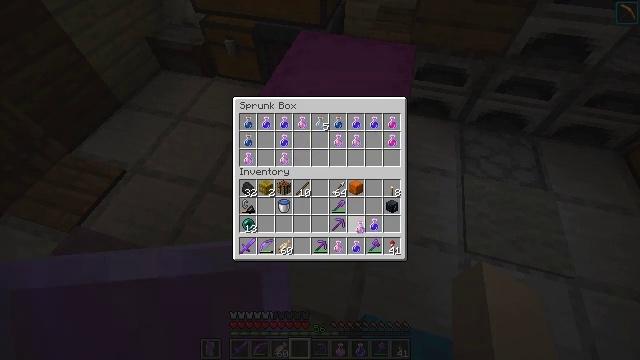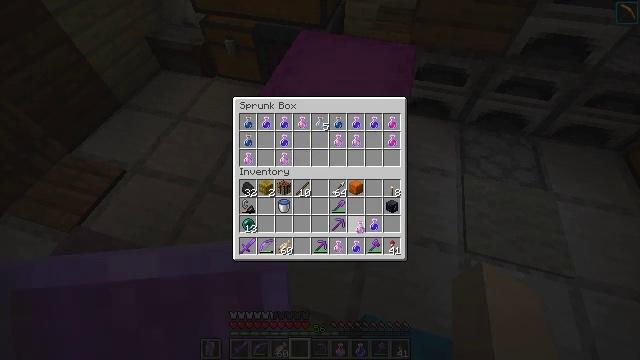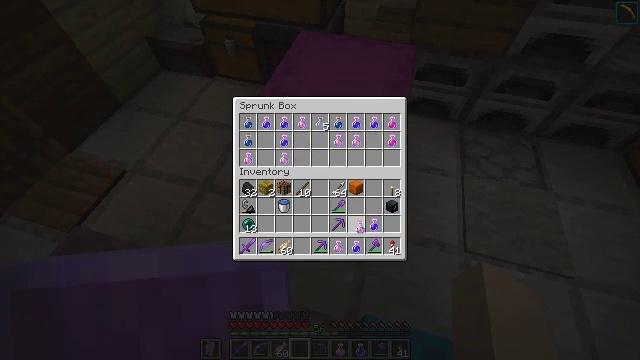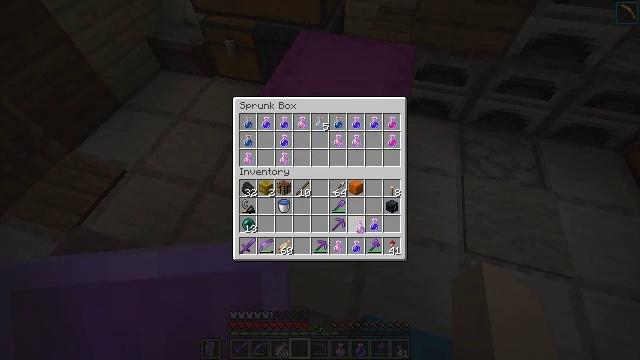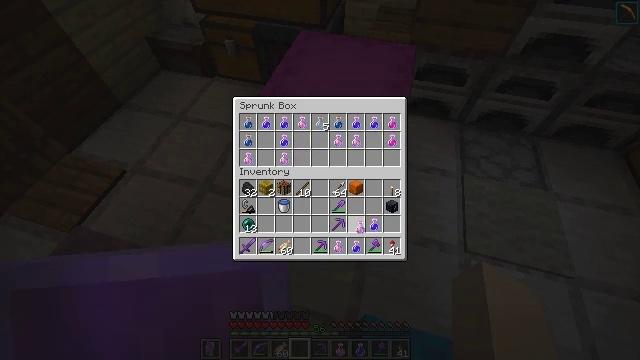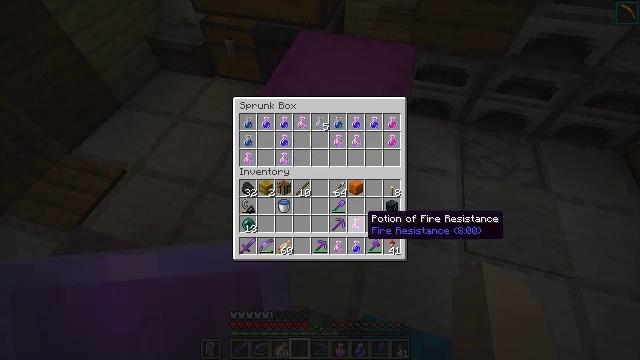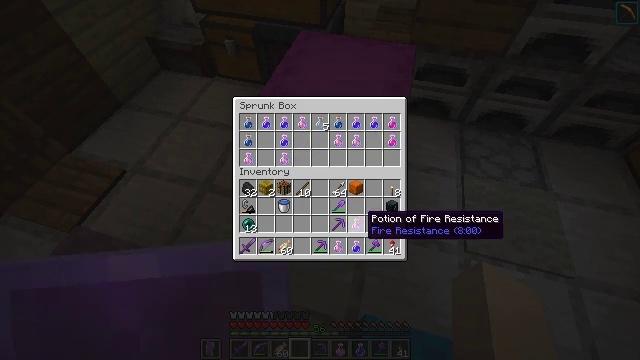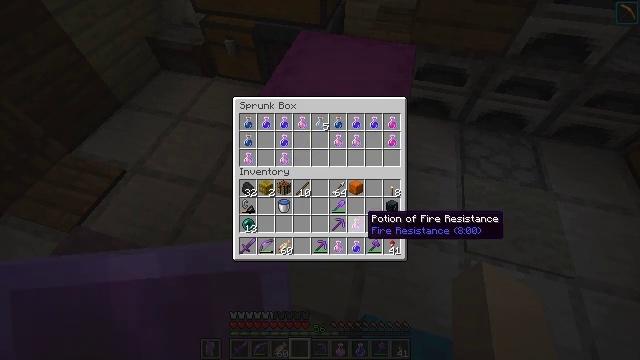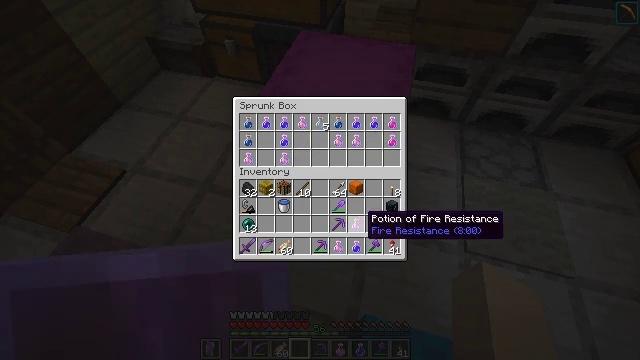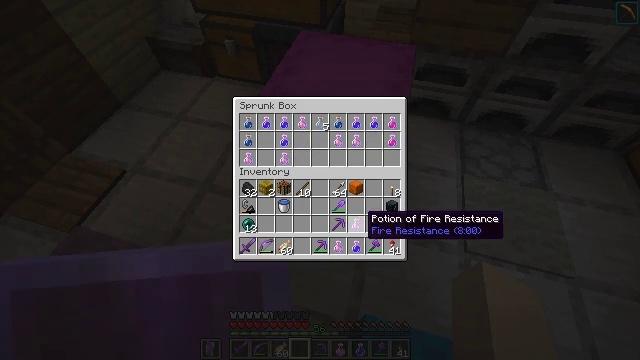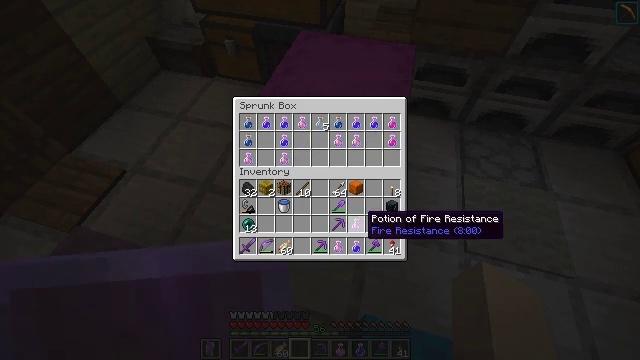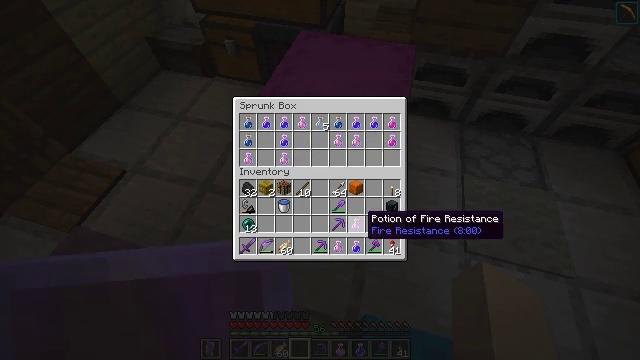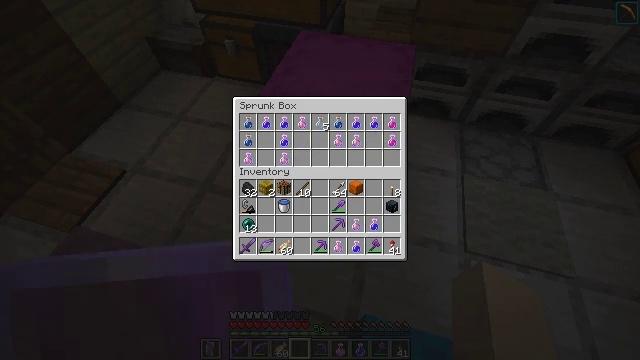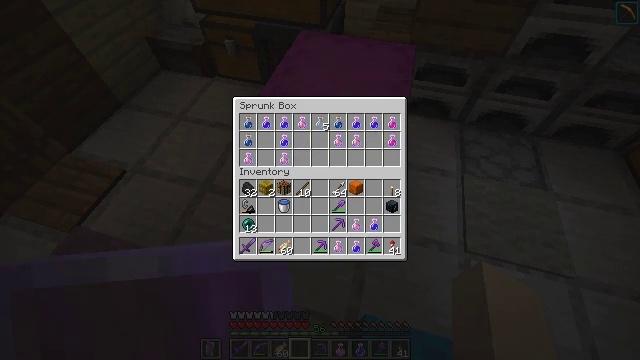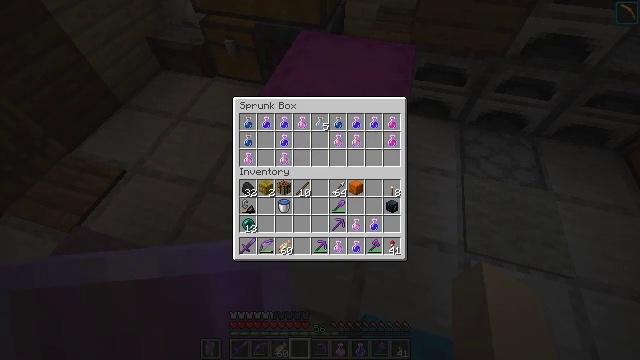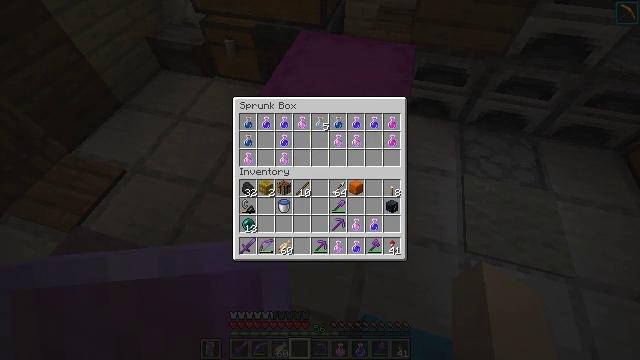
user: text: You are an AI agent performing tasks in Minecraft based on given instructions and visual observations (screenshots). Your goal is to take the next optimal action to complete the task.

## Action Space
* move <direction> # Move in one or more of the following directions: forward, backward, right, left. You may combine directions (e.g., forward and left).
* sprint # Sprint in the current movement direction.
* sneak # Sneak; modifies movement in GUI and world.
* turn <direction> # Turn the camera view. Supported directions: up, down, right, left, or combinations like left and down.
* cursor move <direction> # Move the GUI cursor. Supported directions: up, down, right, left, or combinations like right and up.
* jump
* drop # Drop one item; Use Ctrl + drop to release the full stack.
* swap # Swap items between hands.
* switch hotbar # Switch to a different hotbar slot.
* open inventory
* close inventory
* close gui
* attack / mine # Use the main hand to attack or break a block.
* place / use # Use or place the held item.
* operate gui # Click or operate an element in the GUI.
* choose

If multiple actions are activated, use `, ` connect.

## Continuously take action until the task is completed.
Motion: motion action
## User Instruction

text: Reuse the magenta shulker box by mining it.
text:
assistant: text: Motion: no_op
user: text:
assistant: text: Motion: no_op
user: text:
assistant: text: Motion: attack / mine
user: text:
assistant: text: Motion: attack / mine
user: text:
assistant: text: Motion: no_op
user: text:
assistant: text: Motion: no_op
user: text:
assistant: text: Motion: no_op
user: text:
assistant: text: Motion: no_op
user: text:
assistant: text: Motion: no_op
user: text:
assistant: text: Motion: no_op
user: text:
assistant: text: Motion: no_op
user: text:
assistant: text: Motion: turn right and up
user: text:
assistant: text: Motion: turn right
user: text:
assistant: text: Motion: no_op
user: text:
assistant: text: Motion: no_op
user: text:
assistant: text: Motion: no_op
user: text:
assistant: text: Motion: no_op
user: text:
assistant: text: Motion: no_op
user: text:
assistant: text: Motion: no_op
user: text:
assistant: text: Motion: no_op
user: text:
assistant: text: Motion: no_op
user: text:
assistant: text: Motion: no_op
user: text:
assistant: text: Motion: no_op
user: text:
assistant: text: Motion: no_op
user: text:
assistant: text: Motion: no_op
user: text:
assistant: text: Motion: no_op
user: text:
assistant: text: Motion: no_op
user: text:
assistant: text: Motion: no_op
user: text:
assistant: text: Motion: no_op
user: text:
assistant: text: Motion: no_op